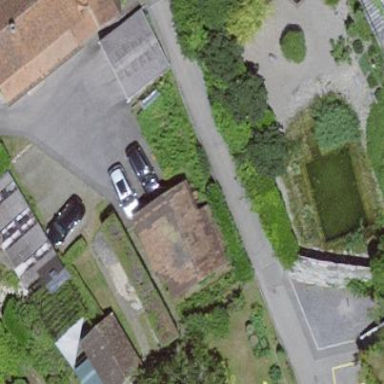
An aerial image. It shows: Barn.